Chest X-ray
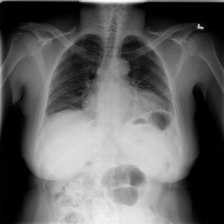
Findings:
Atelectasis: positive
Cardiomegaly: negative
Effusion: negative
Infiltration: positive
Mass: negative
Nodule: negative
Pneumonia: negative
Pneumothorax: negative
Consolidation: negative
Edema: negative
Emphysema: negative
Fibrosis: negative
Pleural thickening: negative
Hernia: negative